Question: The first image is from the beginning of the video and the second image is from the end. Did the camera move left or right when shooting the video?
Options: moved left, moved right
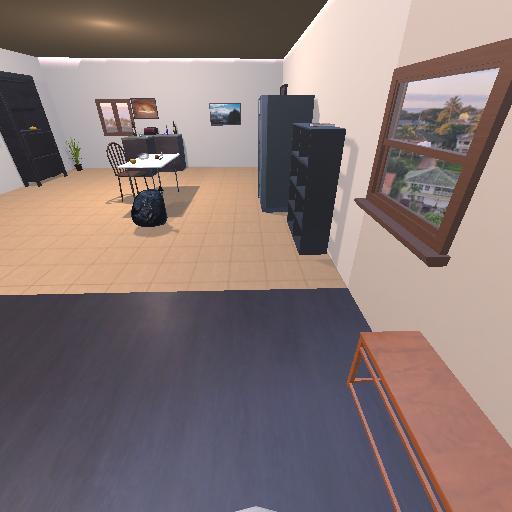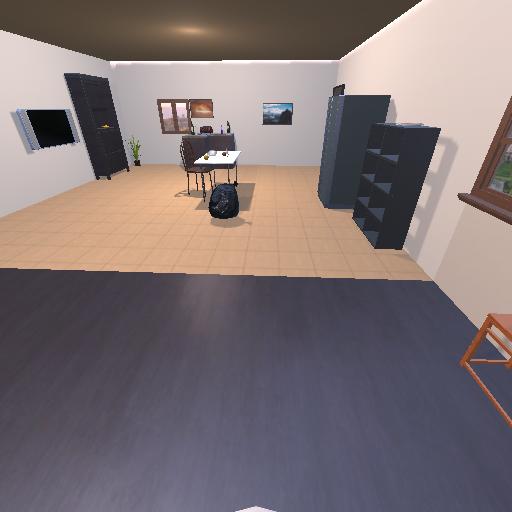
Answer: moved left